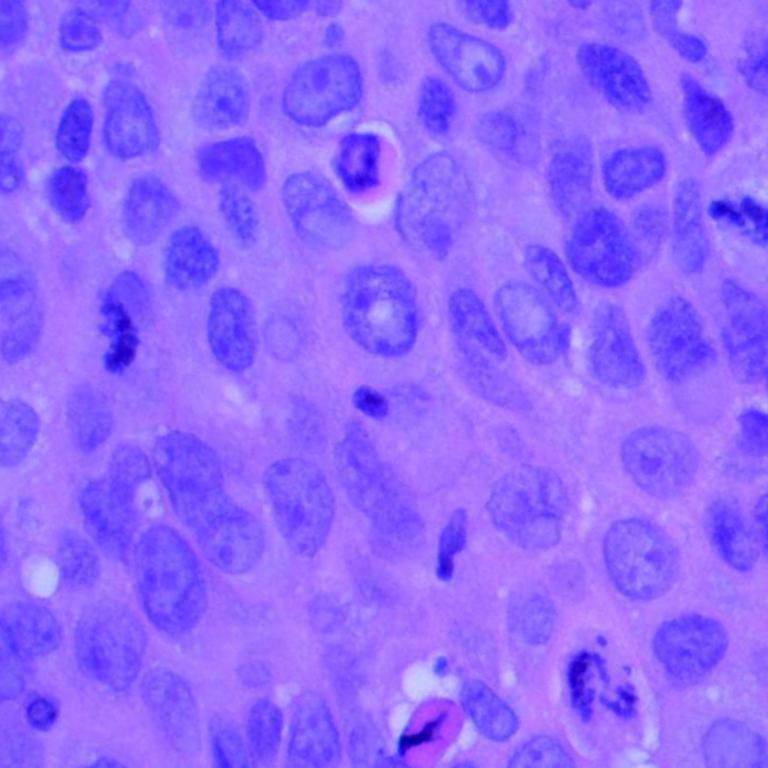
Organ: lung
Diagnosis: squamous carcinomas